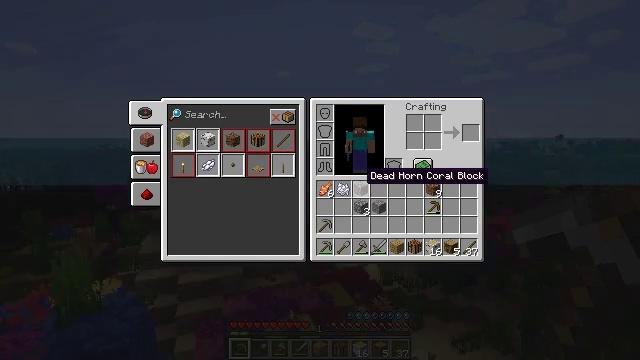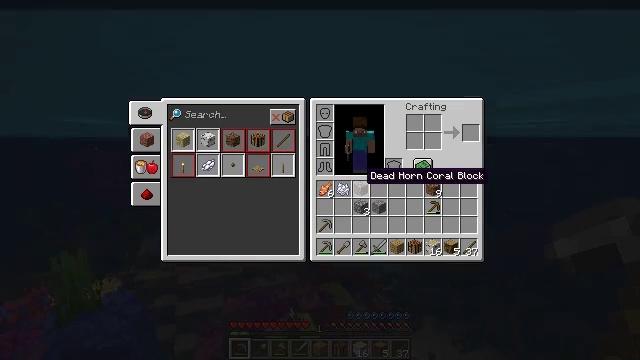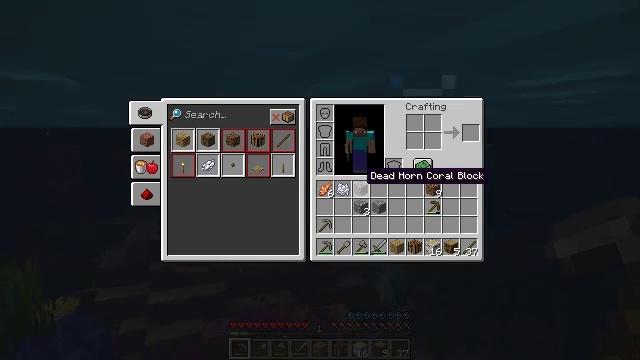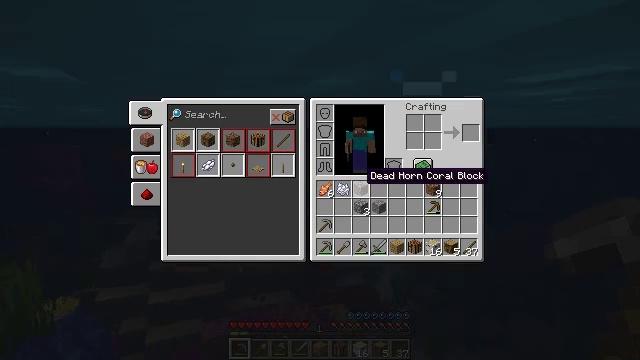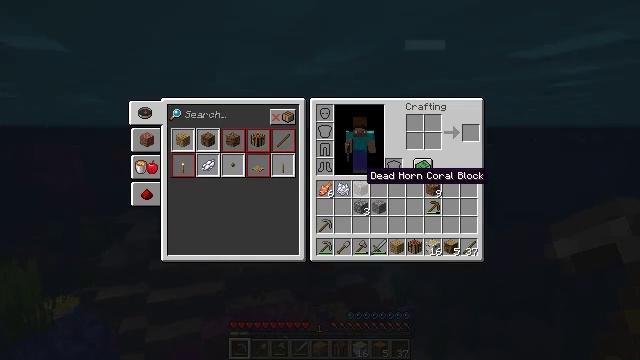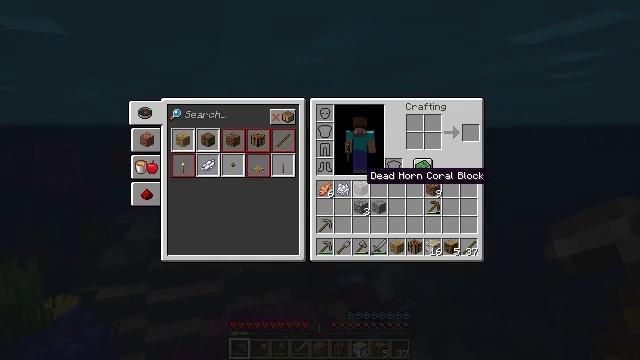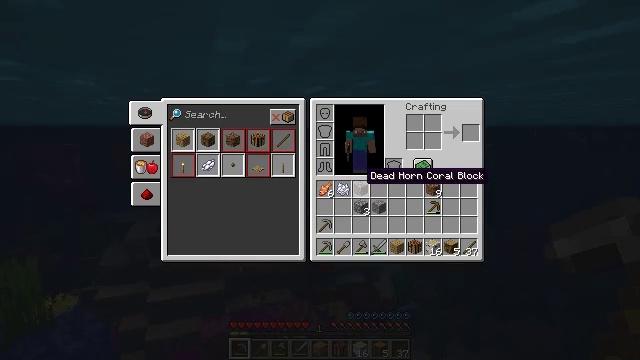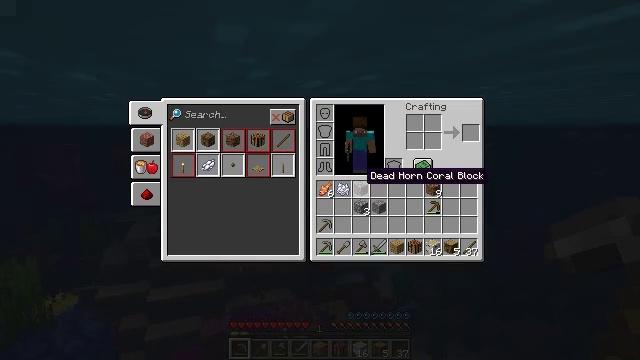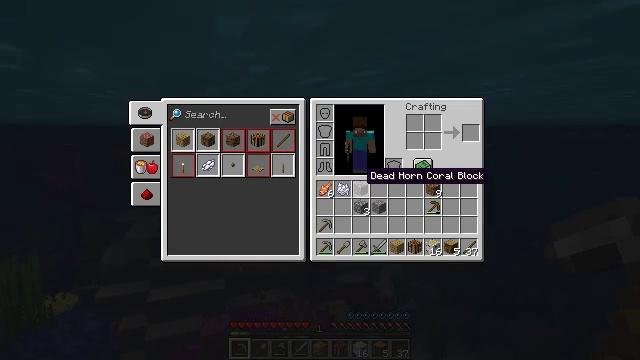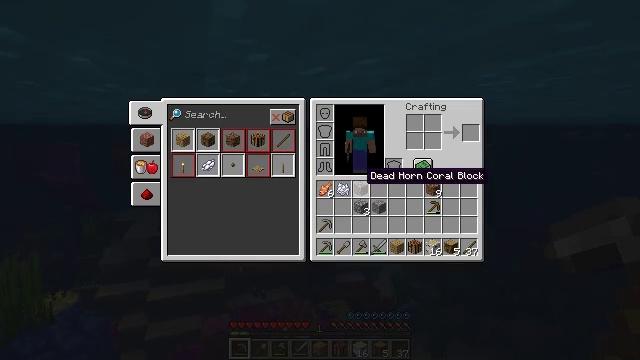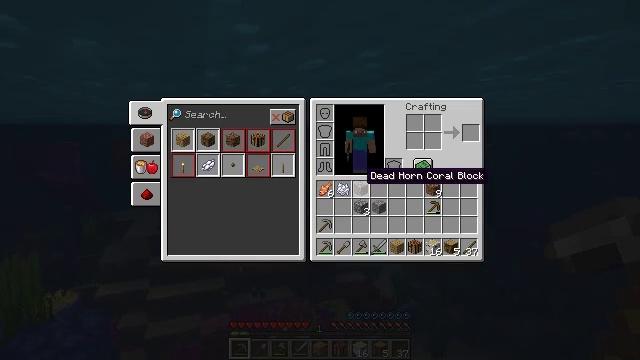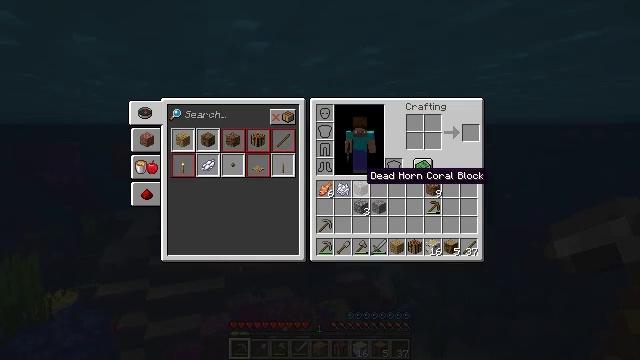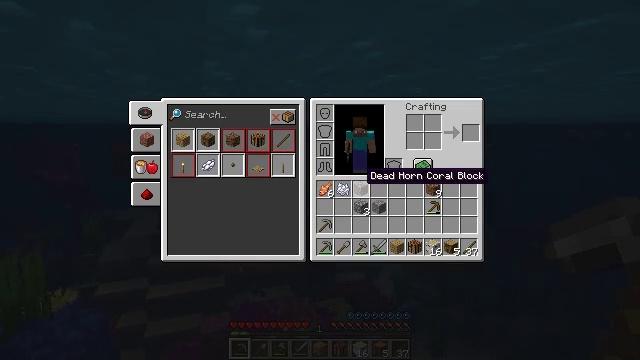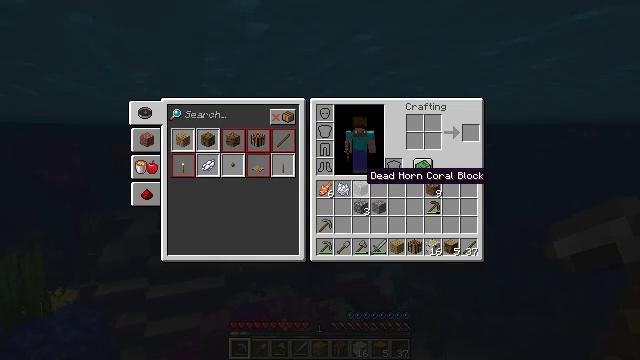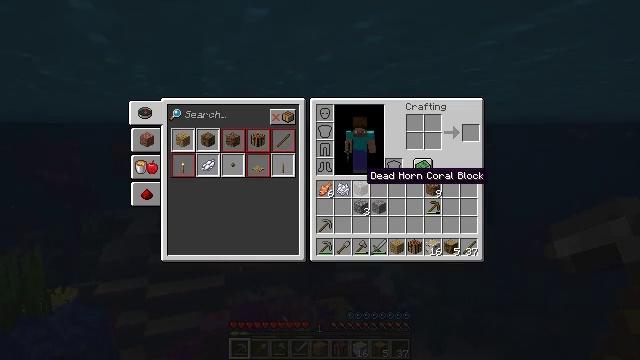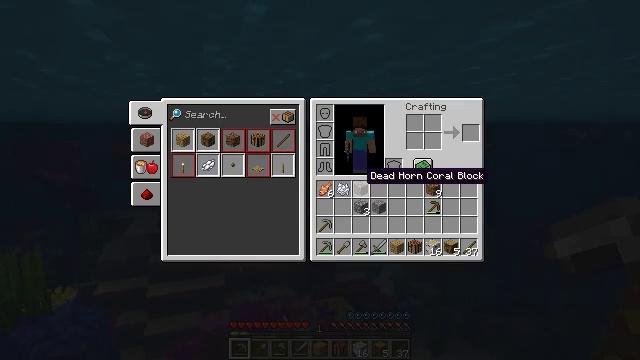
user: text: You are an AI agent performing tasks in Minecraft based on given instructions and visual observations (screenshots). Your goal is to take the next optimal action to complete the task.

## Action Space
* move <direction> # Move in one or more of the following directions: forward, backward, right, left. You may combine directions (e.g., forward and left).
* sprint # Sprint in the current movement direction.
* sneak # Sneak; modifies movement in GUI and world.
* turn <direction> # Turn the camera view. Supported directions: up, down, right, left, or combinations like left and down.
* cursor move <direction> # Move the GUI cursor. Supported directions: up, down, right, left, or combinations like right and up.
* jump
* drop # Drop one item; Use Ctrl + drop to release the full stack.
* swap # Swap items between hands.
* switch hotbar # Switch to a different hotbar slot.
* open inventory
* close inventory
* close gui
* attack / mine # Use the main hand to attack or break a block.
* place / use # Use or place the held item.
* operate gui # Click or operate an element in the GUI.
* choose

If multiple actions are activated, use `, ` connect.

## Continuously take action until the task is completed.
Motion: motion action
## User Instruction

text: Collect sea pickles from the ocean floor.
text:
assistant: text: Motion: no_op
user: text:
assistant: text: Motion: no_op
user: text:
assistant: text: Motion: no_op
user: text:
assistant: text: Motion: no_op
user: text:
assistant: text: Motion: no_op
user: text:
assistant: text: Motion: no_op
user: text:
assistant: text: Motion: no_op
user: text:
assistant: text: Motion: no_op
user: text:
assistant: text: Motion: no_op
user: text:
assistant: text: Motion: no_op
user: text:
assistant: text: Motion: no_op
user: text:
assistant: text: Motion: no_op
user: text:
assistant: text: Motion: no_op
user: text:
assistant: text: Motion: no_op
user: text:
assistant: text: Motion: no_op
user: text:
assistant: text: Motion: no_op
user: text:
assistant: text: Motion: no_op
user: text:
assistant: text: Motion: no_op
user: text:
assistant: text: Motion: no_op
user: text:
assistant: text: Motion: no_op
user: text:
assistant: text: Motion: no_op
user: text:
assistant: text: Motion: no_op
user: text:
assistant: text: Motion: no_op
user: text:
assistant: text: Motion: no_op
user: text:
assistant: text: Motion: no_op
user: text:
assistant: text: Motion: no_op
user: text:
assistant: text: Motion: no_op
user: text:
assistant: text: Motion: no_op
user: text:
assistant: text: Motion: no_op
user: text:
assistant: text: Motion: cursor move right